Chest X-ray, PA view. Patient: 31 years old, sex M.
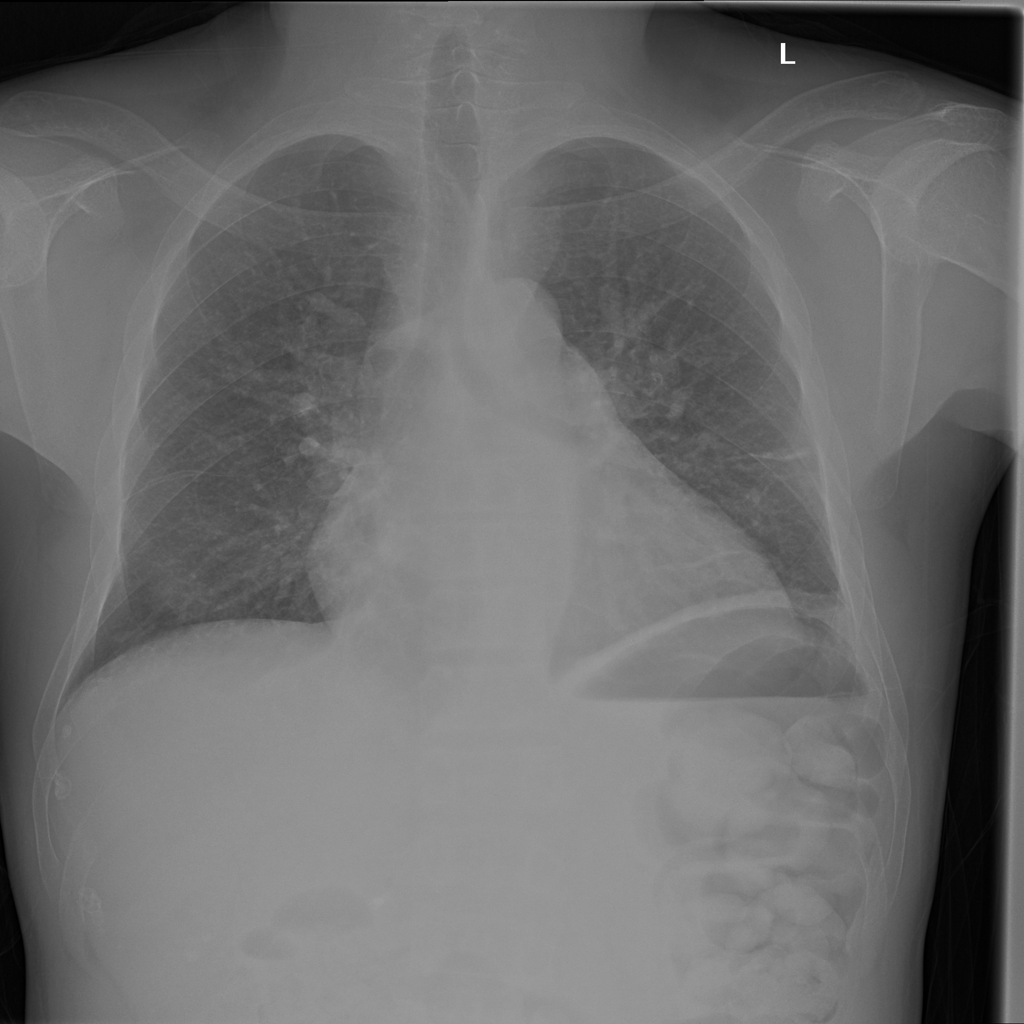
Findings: Atelectasis, Pleural_Thickening